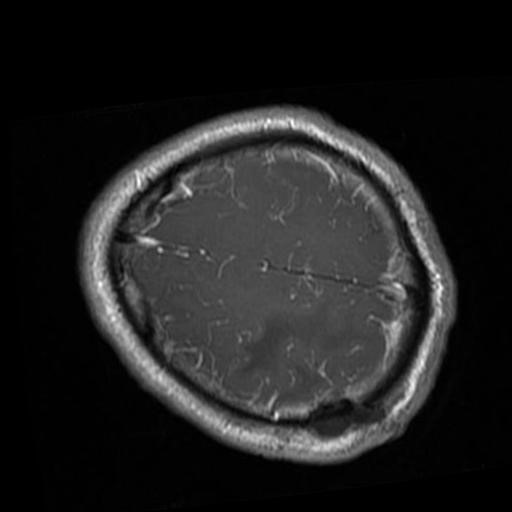
Label: brain_glioma